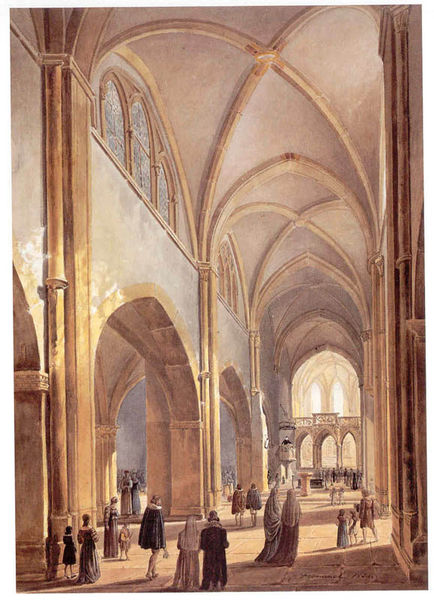
Titel: Das Innere der Schloßkirche St. Michael in Pforzheim
Künstler: Carl Ludwig Frommel
Standort: Karlsruhe
Institution: Staatliche Kunsthalle Karlsruhe
Schlagwörter: blau, gemälde, mann, schatten, umhang, aquarell, frauen, gelb, menschen, braun, damen, fenster, frau, hell, hut, licht, männer, orange, pfeiler, rücken, säule, säulen, dach, dame, gebäude, rot, schleier, weg, beige, hochformat, leute, malerei, wand, architektur, barock, falten, stein, steine, weit, bild, halskrause, holland, innenraum, signatur, öl, kirche, sonne, gewand, mantel, decke, familie, gewänder, innen, personen, gotik, kinder, hellblau, schiff, bogen, italien, perspektive, pflaster, sonnenlicht, hof, signiert, besucher, empore, pilaster, romantik, könig, innenansicht, hoch, halle, bögen, knochen, gang, gewölbe, religion, torbogen, dom, rippen, flanieren, altar, arkaden, inneres, kathedrale, langhaus, rom, kapitell, schlussstein, kirchenschiff, kreuzrippen, lettner, mittelschiff, pfarrer, dienste, glasfenster, gotisch, kanzel, kreuzgewölbe, kreuzgratgewölbe, seitenschiff, spitzbogen, spitzbögen, altarraum, apsis, kirchenraum, andacht, gottesdienst, messe, pastor, chor, kapelle, predigt, tempel, basis, gothik, verschleiert, joch, sakral, christentum, gläubige, sakralbau, kreuzgang, lisenen, paare, hallen, lisene, roma, hallenkirche, oberlicht, halbsäulen, taufbecken, rippe, kirchenfenster, kreuzrippgewölbe, nonnen, kathedra, lichtdurchflutet, fauen, burka, protestant, rouen, spitzboge, chot, taufstein, wirtel, kreuzbogen, botisch, capelle, saenredam, spiztbogen, kreuzkratgewölbe, protestanismus, perspektive#, langer gang, rückenzukehrend, innern